四年级 · 度量几何学
把一张圆形的纸对折三次后 (如下图), 形成的角是 ( ) 。

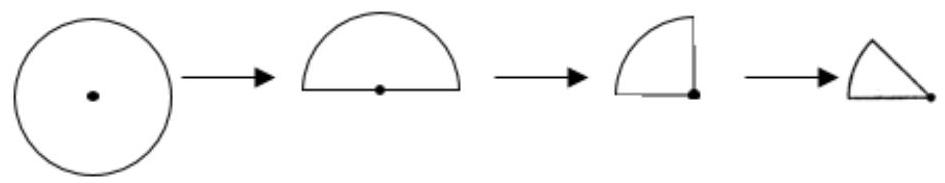
答案: 45【分析】将一张圆形纸对折一次就平均分成 2 份, 对折两次就平均分成 4 份, 对折三次, 就平均分成 8 份, 要求其中一份所形成的角的度数; 也就是把一个周角看作整体“1”, 平均分成 8 份, 每份是多少度; 据此可知每份是: $360^{\circ} \div 8 	imes 1=45^{\circ}$ 。【详解】 $360^{\circ} \div 8 	imes 1=45^{\circ}$所以, 把一张圆形的纸对折三次后, 形成的角是 $45^{\circ}$ 。【点睛】解决本题的关键是使学生的操作能力和空间想象能力相结合及对分数的意义的理解。。